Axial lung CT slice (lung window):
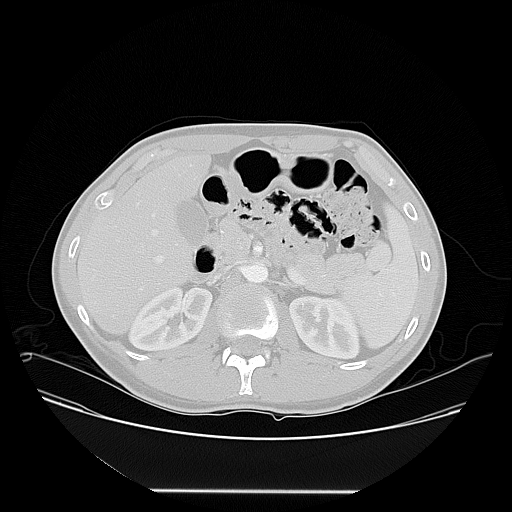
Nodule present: no